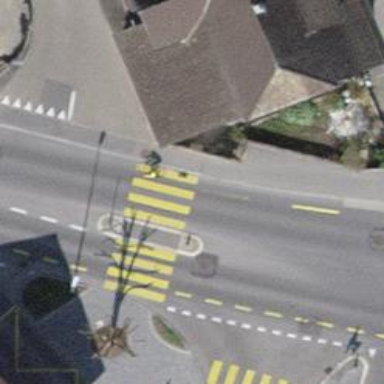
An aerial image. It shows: Traffic calming island.